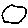
Label: circle